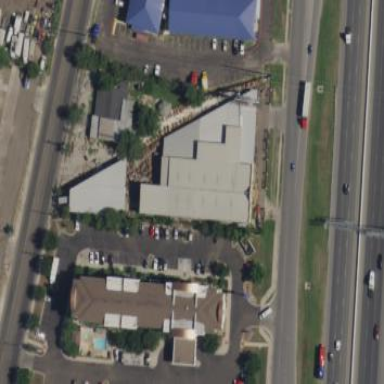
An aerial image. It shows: Wholesale shop housed in building.